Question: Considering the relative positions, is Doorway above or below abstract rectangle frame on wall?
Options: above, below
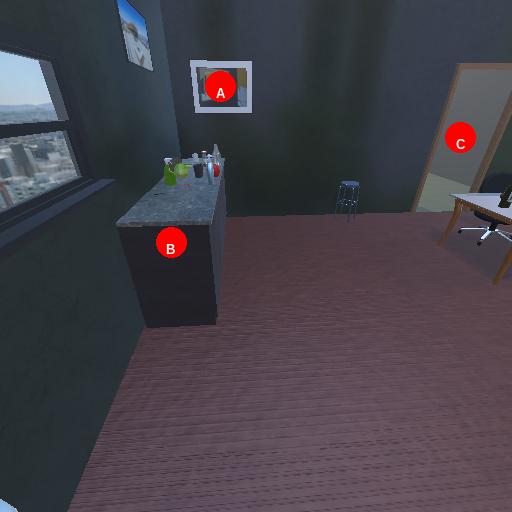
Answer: above